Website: bh-photo
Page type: receipt
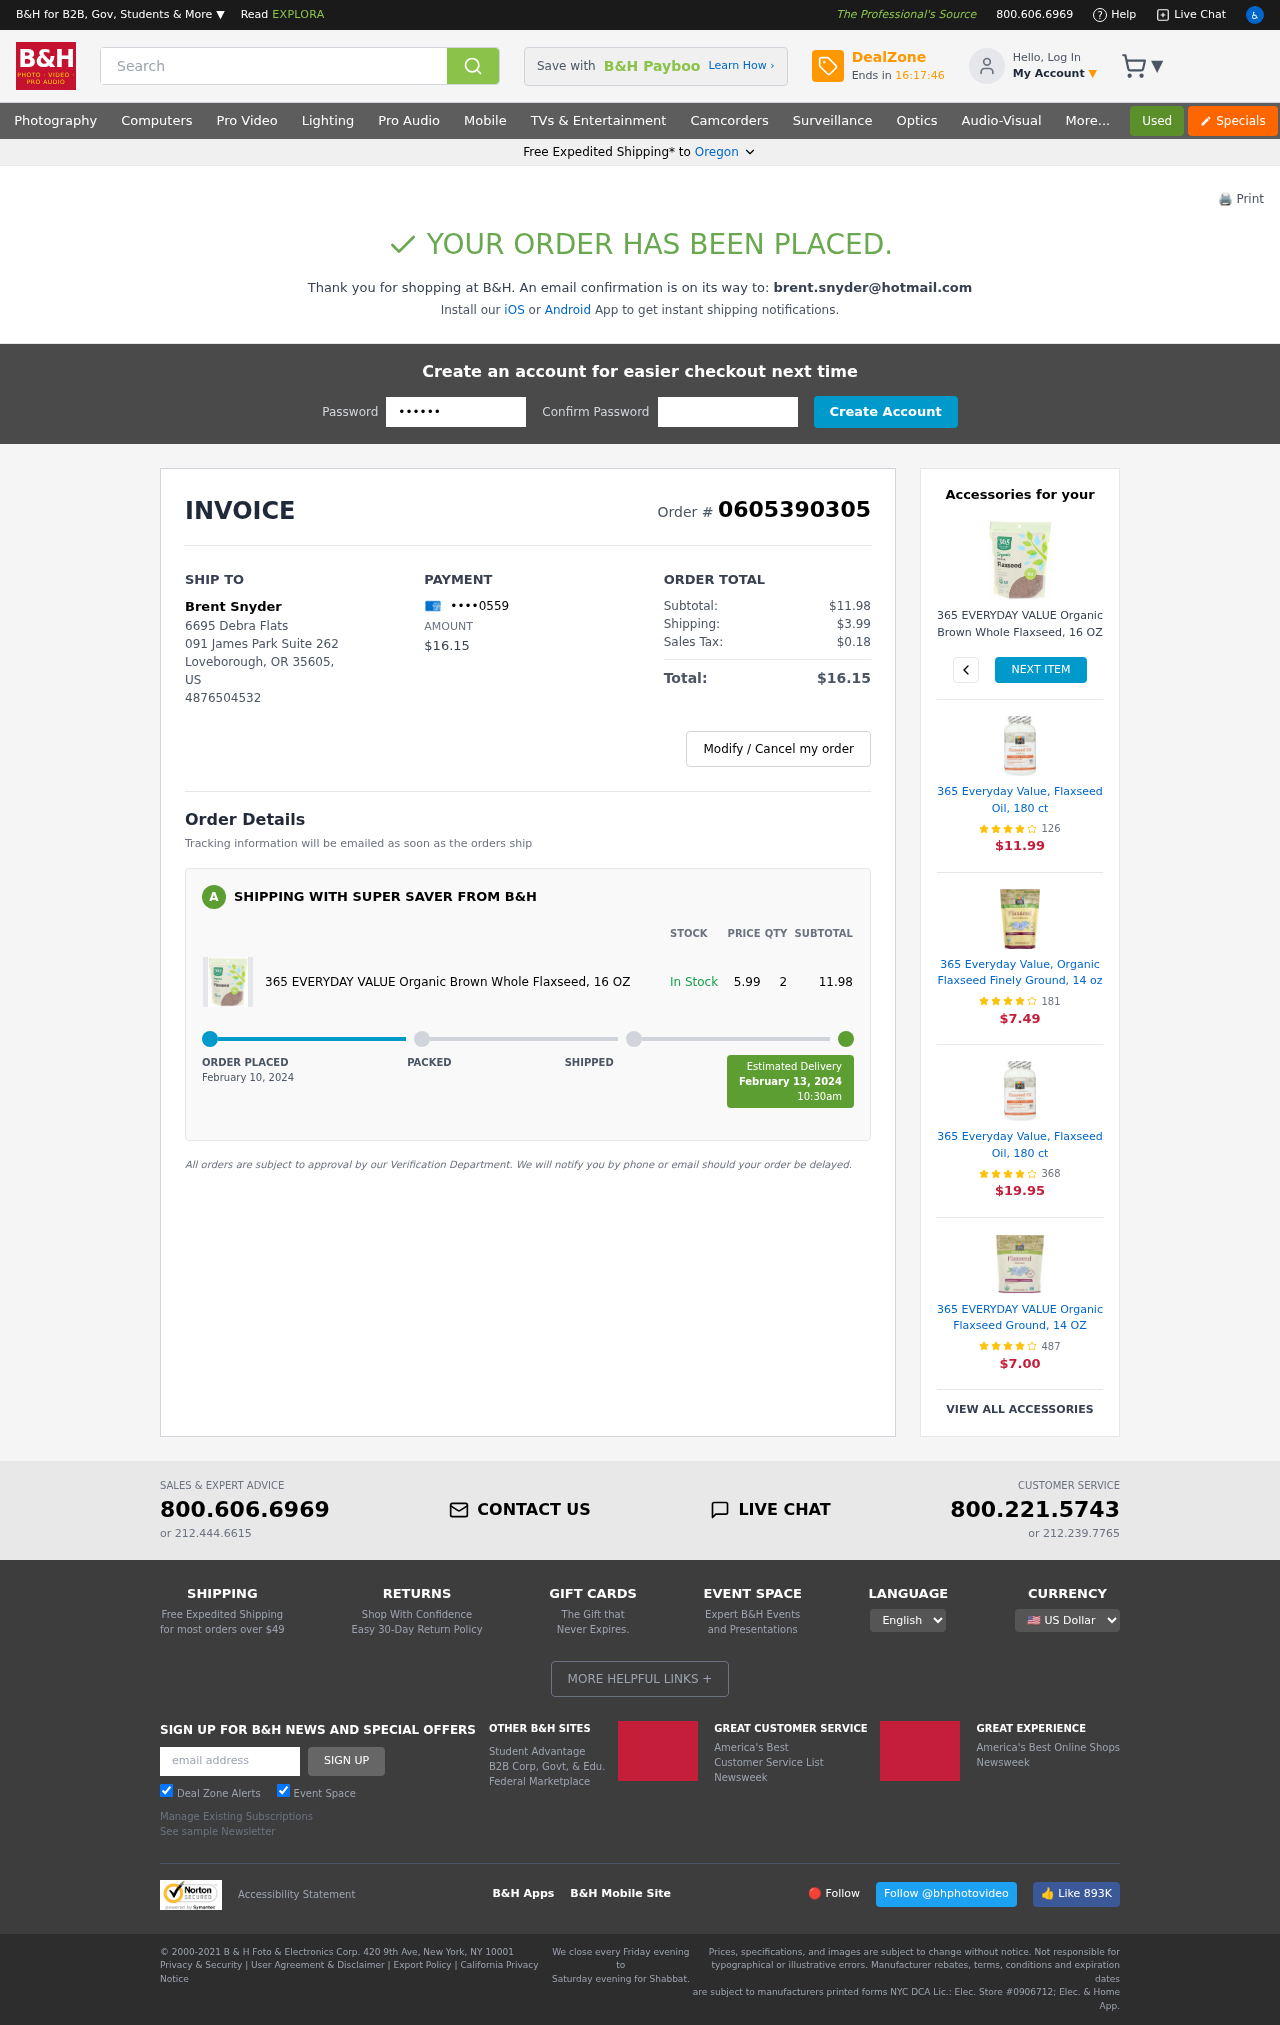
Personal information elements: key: PII_CARD_LAST4
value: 0559
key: PII_CITY
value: Loveborough
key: PII_EMAIL
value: brent.snyder@hotmail.com
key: PII_FULLNAME
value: Brent Snyder
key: PII_PHONE
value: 4876504532
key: PII_POSTCODE
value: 35605
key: PII_STATE
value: Oregon
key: PII_STATE_ABBR
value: OR
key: PII_STREET
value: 6695 Debra Flats
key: PII_STREET2
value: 091 James Park Suite 262
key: PII_COUNTRY_CODE
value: US
Product elements: key: PRODUCT1_NAME
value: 365 EVERYDAY VALUE Organic Brown Whole Flaxseed, 16 OZ
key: PRODUCT1_PRICE
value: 5.99
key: PRODUCT1_QUANTITY
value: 2
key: PRODUCT1_NAME2
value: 365 EVERYDAY VALUE Organic Brown Whole Flaxseed, 16 OZ
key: PRODUCT2_NAME
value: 365 Everyday Value, Flaxseed Oil, 180 ct
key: PRODUCT2_NUM_RATINGS
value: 126
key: PRODUCT2_PRICE
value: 11.99
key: PRODUCT3_NAME
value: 365 Everyday Value, Organic Flaxseed Finely Ground, 14 oz
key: PRODUCT3_NUM_RATINGS
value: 181
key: PRODUCT3_PRICE
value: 7.49
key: PRODUCT4_NAME
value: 365 Everyday Value, Flaxseed Oil, 180 ct
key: PRODUCT4_NUM_RATINGS
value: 368
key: PRODUCT4_PRICE
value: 19.95
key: PRODUCT5_NAME
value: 365 EVERYDAY VALUE Organic Flaxseed Ground, 14 OZ
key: PRODUCT5_NUM_RATINGS
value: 487
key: PRODUCT5_PRICE
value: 7.00
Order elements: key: ORDER_ID
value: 0605390305
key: ORDER_TOTAL
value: $16.15
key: ORDER_SUBTOTAL
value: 11.98
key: ORDER_SUBTOTAL
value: $11.98
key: ORDER_SHIPPING_COST
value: $3.99
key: ORDER_TAX
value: $0.18
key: ORDER_DATE
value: February 10, 2024
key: ORDER_DELIVERY_DATE
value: February 13, 2024
Search elements: key: HEADER_SEARCH
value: Search